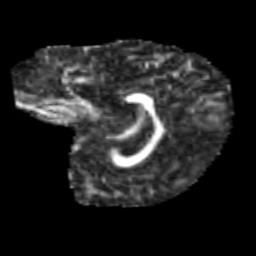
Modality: FA
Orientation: sagittal
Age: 11
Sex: male
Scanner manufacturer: siemens
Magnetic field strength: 3 T
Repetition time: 3.8 s
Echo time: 0.07 s